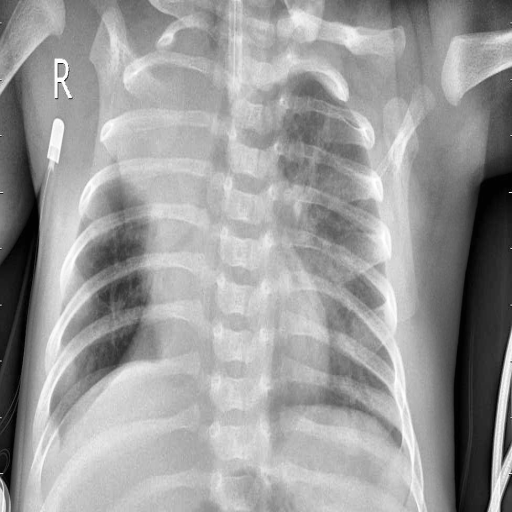
Finding: PNEUMONIA